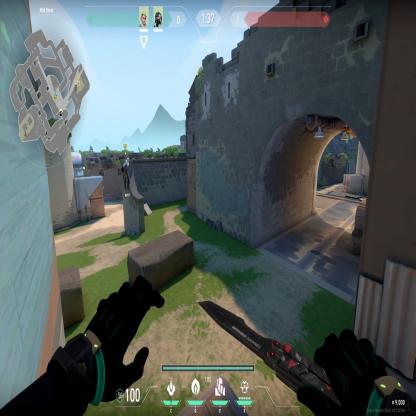
Label: teammate